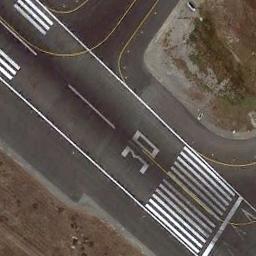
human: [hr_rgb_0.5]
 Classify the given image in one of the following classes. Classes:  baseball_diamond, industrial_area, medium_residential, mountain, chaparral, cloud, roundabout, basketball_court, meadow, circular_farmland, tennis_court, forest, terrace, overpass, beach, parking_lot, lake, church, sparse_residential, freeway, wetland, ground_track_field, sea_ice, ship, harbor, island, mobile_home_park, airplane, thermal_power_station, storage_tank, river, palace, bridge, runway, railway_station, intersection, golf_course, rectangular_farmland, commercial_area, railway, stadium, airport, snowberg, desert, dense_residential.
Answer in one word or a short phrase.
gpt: runway